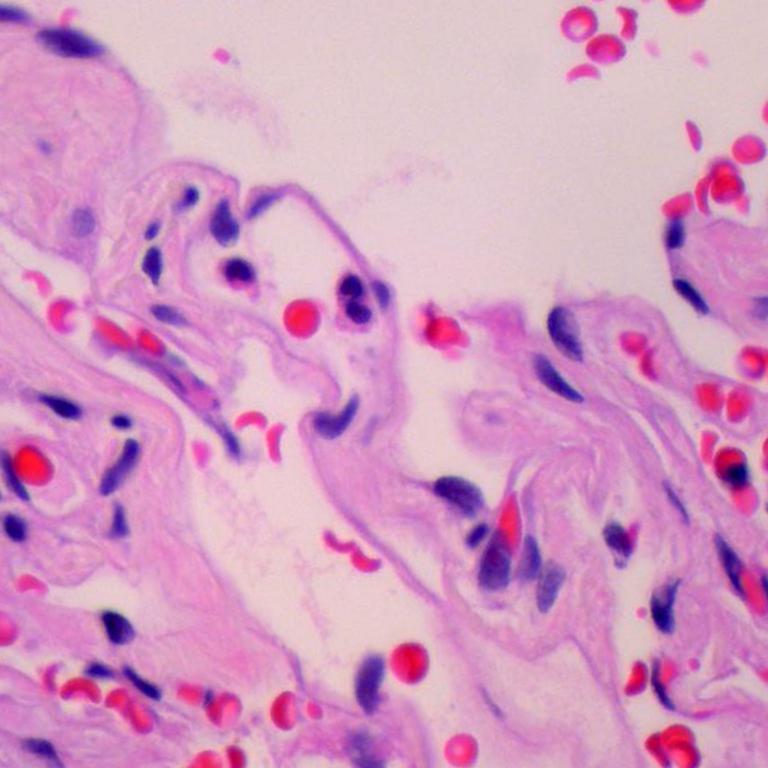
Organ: lung
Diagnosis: benign